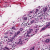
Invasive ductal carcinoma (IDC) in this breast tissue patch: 0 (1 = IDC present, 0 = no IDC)